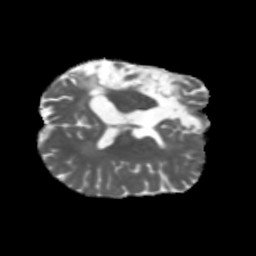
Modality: MD
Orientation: axial
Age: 37
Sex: female
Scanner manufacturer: siemens
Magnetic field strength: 3 T
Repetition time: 5.47 s
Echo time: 0.0854 s